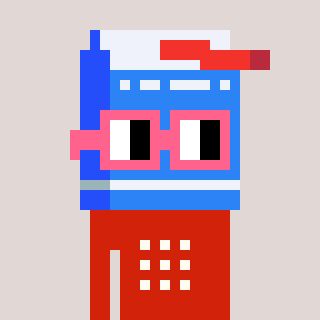
a pixel art character with square pink glasses, a milk-shaped head and a red-colored body on a warm background